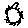
Label: sun